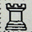
Piece: wR